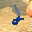
Label: 2